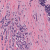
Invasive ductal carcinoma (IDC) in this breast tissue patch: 1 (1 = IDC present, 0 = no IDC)